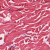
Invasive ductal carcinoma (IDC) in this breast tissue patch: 0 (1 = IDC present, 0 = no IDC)